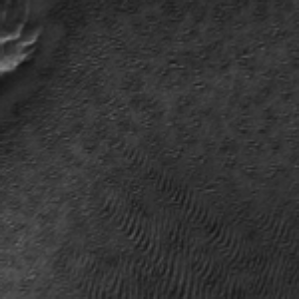
Label: frost